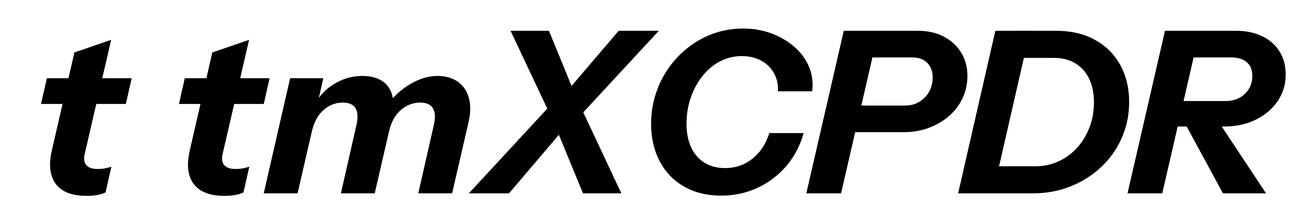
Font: InstrumentSans-Italic_Bold_Italic